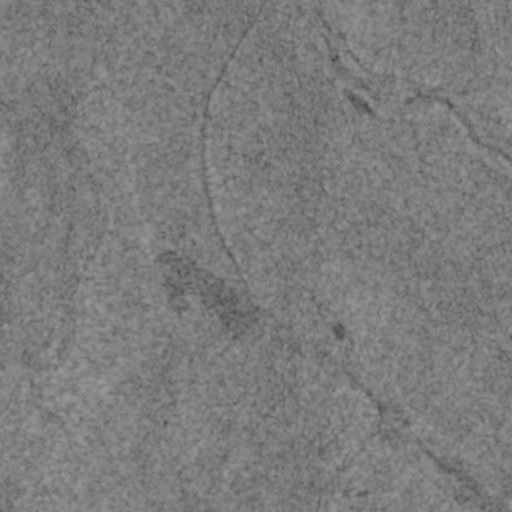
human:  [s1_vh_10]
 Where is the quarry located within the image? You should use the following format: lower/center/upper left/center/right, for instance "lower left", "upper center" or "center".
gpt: The quarry is located in the lower right of the image.
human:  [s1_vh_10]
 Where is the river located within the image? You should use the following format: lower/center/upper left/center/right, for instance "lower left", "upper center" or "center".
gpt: The river is located in the right of the image.
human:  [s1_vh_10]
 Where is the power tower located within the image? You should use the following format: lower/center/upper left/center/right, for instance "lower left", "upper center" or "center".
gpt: There is no power tower in the image.

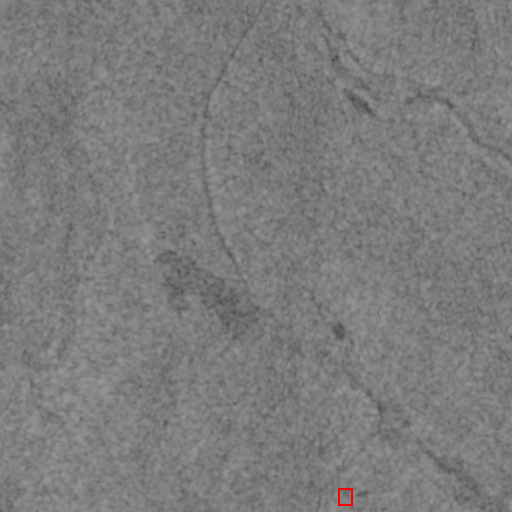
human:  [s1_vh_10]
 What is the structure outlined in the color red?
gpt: The structure outlined in red is a quarry.
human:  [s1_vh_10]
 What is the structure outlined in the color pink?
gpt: There is no pink outline.